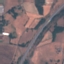
Land use / land cover class: Highway